Aerial crown-view tile of a tropical tree (Barro Colorado Island, Panama), acquired 20240918:
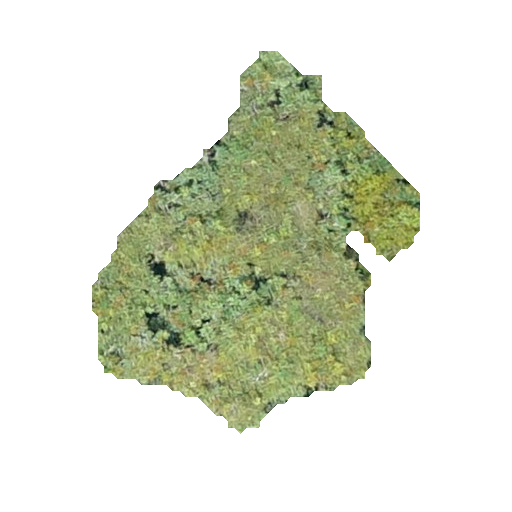
Species: Protium stevensonii
GBIF accepted scientific name: Tetragastris panamensis
Crown area: 113.71 m²